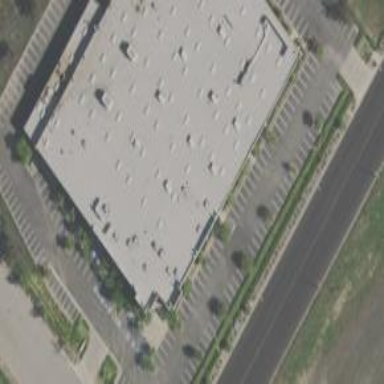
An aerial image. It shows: Warehouse building.